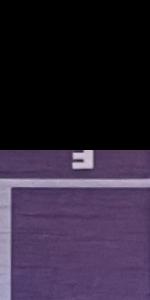
Label: Empty